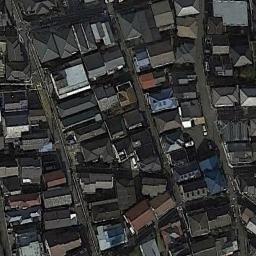
Label: residential